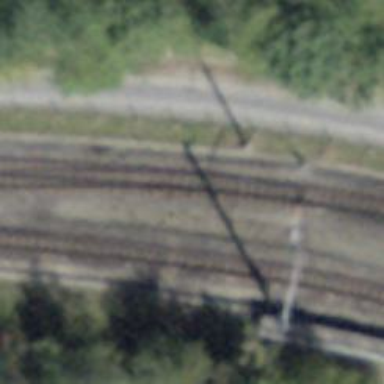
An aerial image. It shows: Narrow-gauge railway with 1 track. The tracks are electrified with contact line.